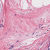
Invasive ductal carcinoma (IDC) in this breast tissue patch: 0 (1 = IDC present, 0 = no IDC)